Aerial crown-view tile of a tropical tree (Barro Colorado Island, Panama), acquired 20250512:
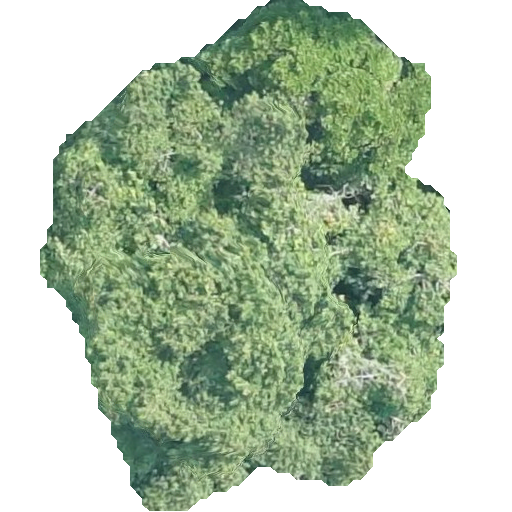
Species: Virola surinamensis
GBIF accepted scientific name: Virola surinamensis
Crown area: 224.174 m²